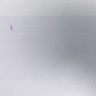
Metastatic tissue present: no